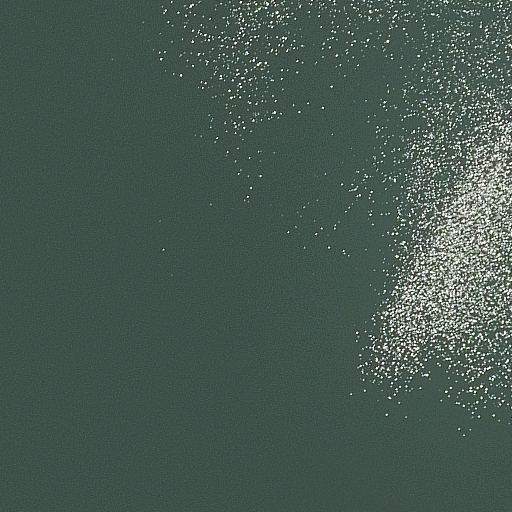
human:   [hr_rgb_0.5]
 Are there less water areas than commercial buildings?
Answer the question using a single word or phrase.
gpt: no

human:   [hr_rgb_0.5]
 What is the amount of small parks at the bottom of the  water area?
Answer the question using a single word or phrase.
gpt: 0

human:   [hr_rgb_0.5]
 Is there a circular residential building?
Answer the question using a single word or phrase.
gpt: no

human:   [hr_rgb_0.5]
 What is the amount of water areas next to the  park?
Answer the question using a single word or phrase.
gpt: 1

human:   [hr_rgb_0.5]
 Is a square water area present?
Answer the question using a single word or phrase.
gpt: no

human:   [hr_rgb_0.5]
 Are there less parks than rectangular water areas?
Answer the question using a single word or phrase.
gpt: no

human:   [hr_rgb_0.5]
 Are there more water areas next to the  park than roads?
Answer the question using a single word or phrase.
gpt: yes

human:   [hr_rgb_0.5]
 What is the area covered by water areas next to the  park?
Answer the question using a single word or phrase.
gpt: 10631m2

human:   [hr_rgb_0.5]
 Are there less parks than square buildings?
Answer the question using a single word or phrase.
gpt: no

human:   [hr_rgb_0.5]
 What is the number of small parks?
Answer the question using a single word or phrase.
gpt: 0

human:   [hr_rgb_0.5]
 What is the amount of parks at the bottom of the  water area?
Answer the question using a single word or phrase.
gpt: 0

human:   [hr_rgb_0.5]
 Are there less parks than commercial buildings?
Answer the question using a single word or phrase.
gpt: no

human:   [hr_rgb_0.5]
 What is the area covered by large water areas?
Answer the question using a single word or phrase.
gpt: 10631m2

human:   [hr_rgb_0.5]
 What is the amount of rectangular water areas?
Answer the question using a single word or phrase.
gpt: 1

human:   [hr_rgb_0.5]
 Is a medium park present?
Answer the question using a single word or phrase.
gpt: no

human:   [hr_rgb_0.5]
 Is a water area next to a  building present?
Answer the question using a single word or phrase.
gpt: no

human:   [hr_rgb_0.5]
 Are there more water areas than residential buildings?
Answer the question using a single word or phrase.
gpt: yes

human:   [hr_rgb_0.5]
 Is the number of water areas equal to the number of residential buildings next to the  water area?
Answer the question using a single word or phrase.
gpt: no

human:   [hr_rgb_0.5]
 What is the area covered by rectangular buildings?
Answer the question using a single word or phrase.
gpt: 0m2

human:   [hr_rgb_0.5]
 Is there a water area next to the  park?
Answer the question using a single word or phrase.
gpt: yes

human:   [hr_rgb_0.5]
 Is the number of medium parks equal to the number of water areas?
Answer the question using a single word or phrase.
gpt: no

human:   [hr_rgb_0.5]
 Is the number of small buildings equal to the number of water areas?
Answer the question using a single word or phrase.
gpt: no

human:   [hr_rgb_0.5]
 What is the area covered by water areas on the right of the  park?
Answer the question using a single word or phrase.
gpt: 0m2

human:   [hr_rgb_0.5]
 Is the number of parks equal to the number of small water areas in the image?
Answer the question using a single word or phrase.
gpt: no

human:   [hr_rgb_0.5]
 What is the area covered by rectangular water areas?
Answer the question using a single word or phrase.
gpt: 10631m2

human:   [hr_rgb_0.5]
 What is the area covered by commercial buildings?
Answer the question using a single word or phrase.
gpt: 0m2

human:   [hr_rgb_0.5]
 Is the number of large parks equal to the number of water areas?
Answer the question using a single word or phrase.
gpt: yes

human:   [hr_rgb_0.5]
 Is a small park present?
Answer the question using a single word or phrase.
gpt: no

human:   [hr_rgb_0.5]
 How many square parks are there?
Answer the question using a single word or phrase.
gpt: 0

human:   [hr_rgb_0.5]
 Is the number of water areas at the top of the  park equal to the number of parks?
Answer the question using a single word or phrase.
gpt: no

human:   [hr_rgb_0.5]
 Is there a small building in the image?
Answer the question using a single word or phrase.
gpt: no

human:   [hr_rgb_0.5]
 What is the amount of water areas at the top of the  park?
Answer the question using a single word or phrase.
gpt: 0

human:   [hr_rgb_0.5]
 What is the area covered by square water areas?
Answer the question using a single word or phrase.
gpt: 0m2

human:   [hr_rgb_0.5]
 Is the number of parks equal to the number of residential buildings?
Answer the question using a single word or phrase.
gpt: no

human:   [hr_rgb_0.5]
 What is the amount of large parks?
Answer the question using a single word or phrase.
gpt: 1

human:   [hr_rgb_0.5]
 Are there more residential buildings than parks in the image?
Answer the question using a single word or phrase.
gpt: no